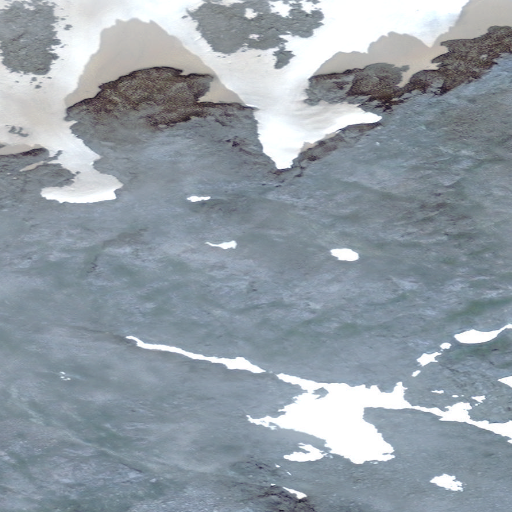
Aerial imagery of mountain in Alaska named Mount Raatikainen containing only unknown